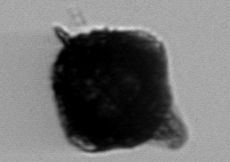
Label: Gonyaulax